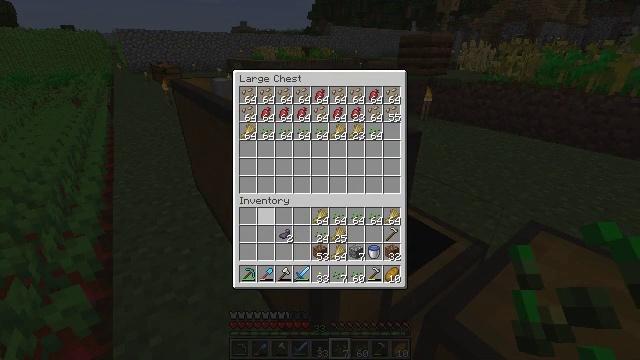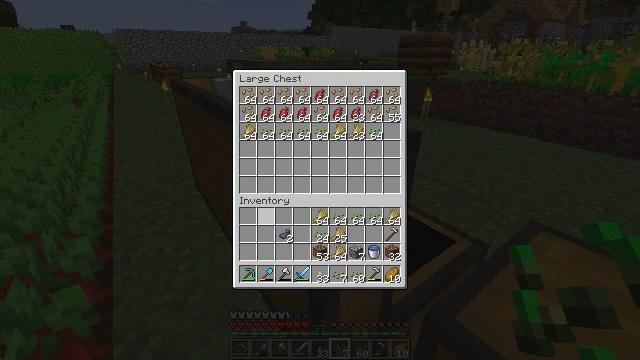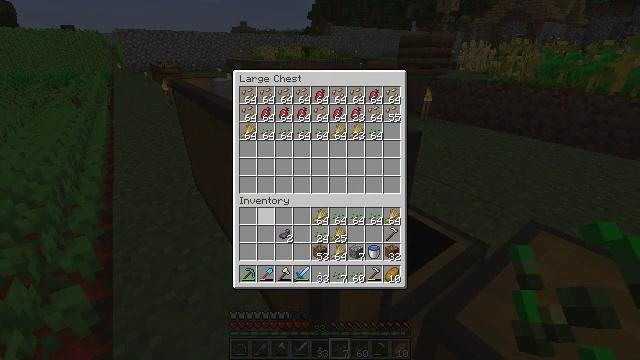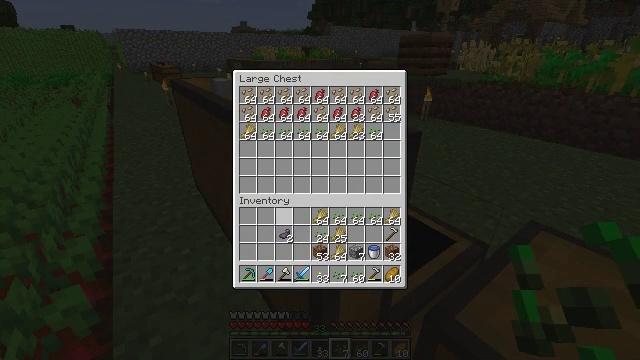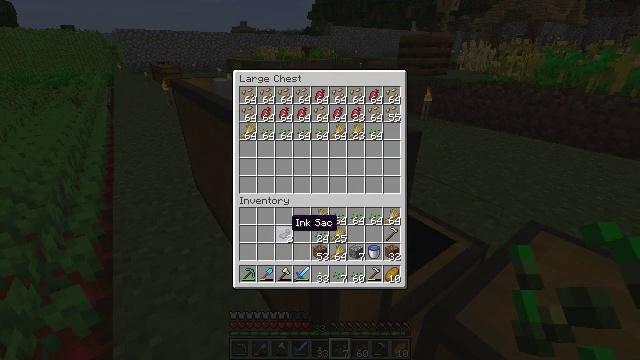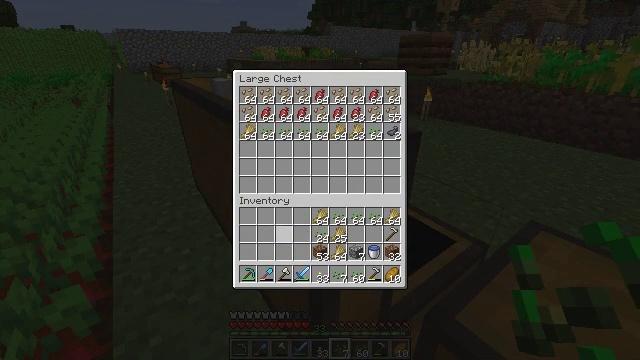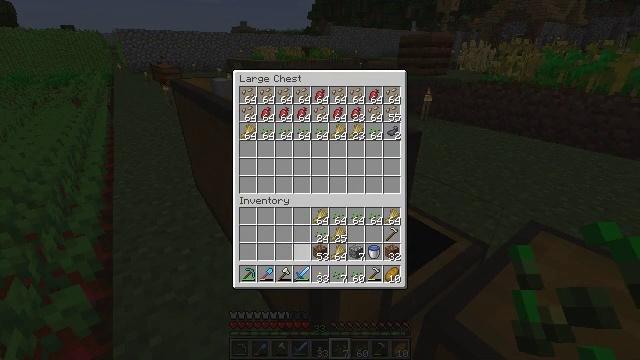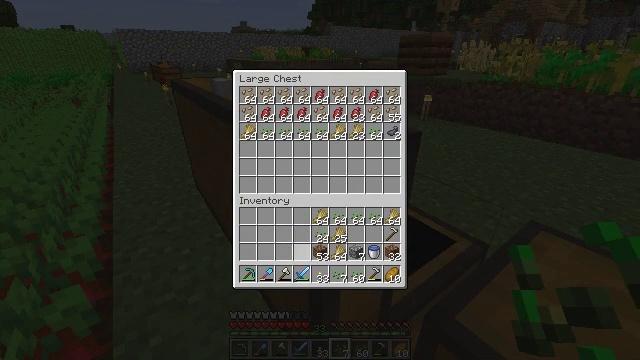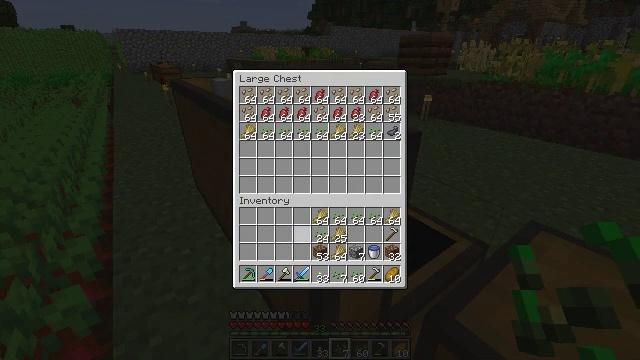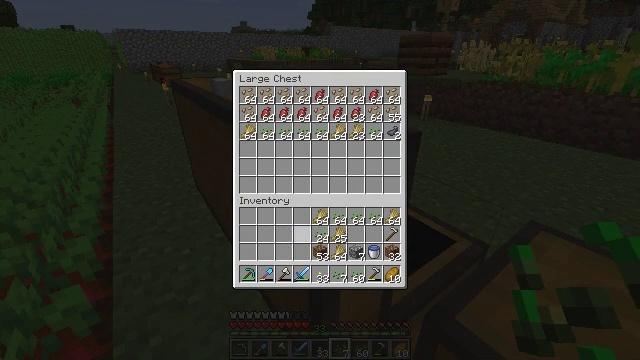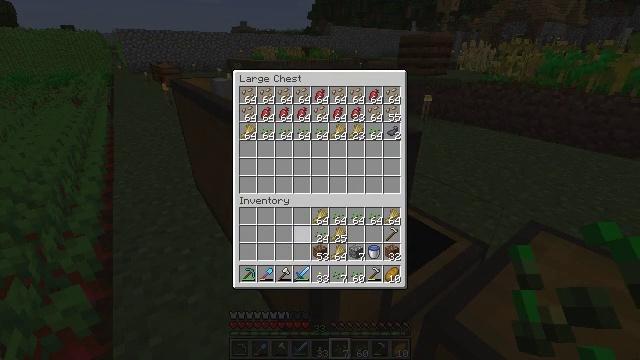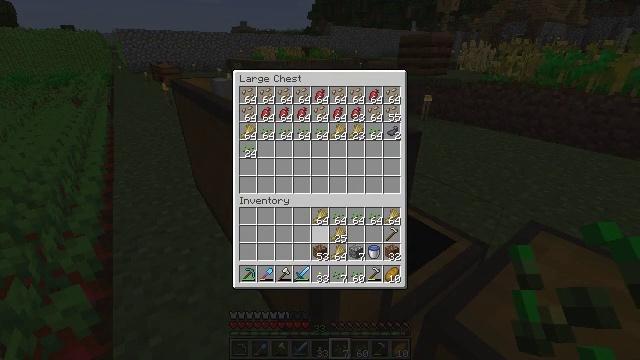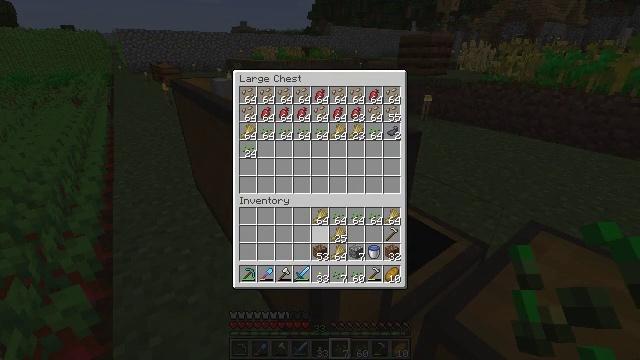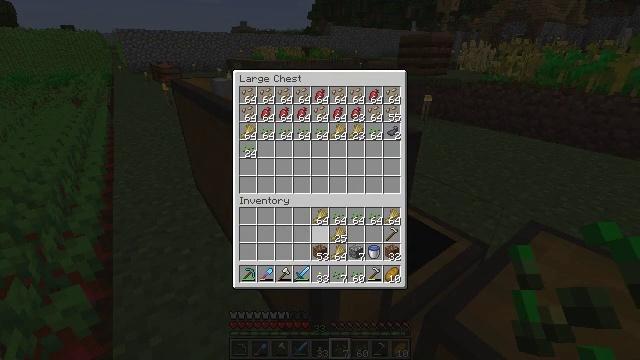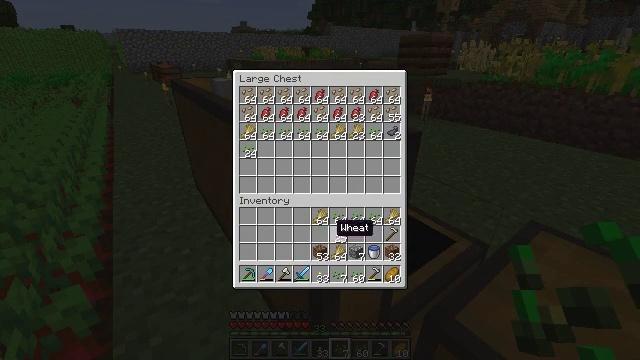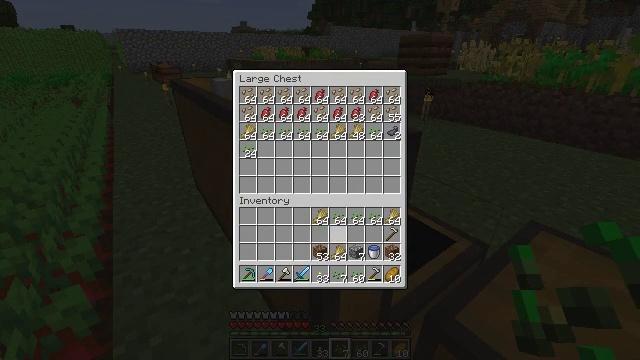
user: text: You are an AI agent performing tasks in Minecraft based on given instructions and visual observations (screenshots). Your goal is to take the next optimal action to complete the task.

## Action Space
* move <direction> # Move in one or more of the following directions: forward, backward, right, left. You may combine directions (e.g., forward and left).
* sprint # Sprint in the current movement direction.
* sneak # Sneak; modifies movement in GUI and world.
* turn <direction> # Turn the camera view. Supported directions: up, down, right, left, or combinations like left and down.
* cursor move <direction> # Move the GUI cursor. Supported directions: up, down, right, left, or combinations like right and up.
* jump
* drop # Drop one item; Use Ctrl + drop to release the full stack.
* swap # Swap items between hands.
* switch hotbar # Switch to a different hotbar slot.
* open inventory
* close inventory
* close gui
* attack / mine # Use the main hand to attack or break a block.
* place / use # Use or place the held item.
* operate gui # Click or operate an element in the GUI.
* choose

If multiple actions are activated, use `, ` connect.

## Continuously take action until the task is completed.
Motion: motion action
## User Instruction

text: Mine beetroots from the garden.
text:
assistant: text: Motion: sneak, choose
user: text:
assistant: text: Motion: sneak, choose
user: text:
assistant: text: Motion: sneak
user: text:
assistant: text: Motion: sneak, cursor move down
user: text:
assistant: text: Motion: sneak, cursor move right and down, choose
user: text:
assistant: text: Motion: sneak, choose
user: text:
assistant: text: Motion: sneak, choose
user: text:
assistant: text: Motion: sneak
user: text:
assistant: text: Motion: sneak, cursor move right
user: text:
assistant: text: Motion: sneak
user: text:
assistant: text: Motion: sneak, choose
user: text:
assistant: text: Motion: sneak, choose
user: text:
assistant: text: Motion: sneak, cursor move right, choose
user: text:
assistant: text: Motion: sneak, cursor move right
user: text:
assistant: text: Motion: sneak, choose
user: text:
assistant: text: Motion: sneak, choose
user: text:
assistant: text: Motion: sneak, choose
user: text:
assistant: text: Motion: sneak, cursor move up
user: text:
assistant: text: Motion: sneak, choose
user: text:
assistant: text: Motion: sneak, choose
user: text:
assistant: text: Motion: sneak, cursor move right, choose
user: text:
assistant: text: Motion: sneak
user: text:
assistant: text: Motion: sneak, choose
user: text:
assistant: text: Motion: sneak, choose
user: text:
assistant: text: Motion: sneak, cursor move down, choose
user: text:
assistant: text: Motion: sneak
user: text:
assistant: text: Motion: sneak, choose
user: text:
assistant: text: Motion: sneak, choose
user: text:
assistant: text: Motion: sneak, choose
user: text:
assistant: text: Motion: sneak